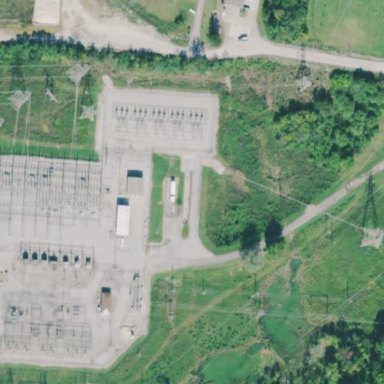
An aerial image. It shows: Power substation.